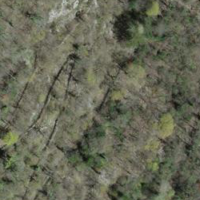
EUNIS habitat code: 43
Species observed at this site:
Primula veris
Allium ursinum